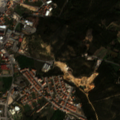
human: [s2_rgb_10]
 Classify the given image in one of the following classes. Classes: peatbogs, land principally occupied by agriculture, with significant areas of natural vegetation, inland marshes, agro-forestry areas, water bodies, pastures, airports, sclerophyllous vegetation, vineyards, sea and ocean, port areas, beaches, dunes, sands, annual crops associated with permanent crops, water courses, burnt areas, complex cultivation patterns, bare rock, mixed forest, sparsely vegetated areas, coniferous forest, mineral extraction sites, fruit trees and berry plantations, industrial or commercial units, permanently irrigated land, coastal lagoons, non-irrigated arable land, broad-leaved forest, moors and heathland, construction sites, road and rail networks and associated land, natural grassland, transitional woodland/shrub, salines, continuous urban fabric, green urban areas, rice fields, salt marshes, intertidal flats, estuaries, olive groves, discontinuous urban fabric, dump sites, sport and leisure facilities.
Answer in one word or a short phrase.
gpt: discontinuous urban fabric, industrial or commercial units, complex cultivation patterns, land principally occupied by agriculture, with significant areas of natural vegetation, broad-leaved forest, mixed forest, transitional woodland/shrub